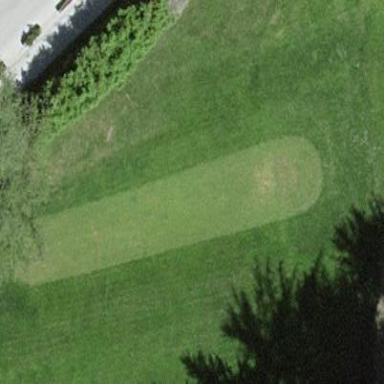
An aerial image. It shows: Golf tee.